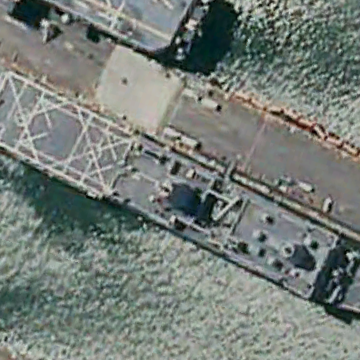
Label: San_Antonio-class_transport_dock